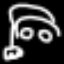
Label: frog